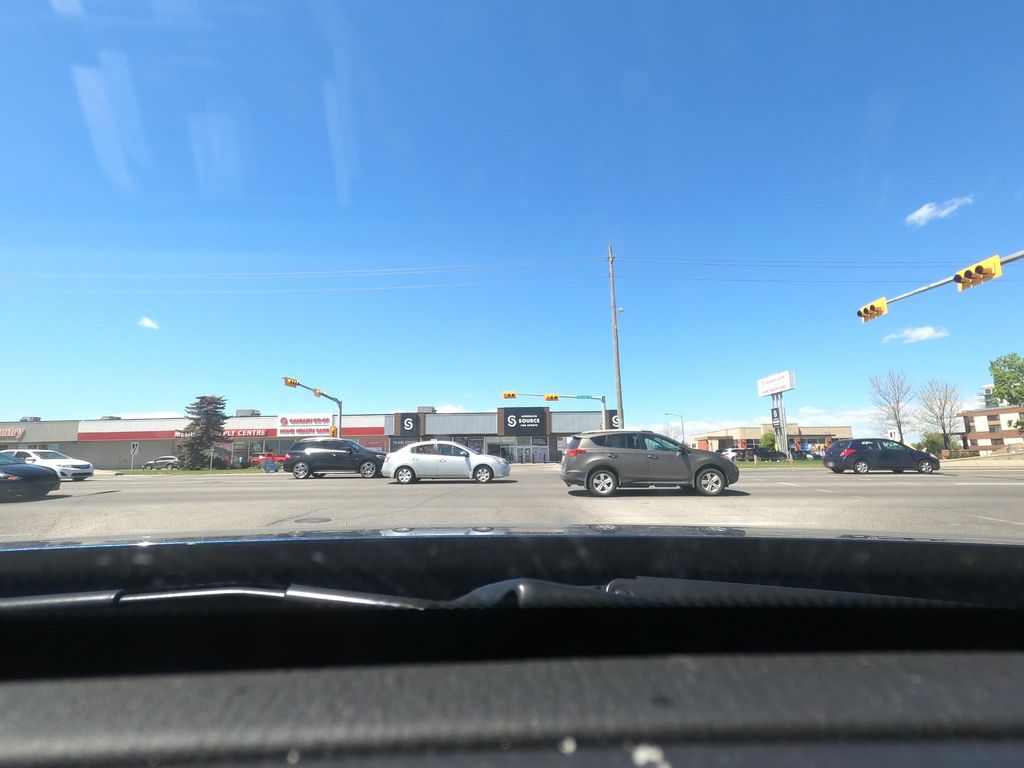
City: calgary